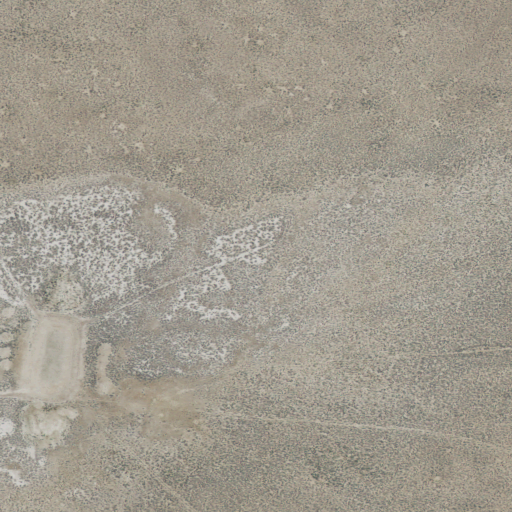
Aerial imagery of plain(s) in Oregon named Braken Lake containing shrub and woody wetlands